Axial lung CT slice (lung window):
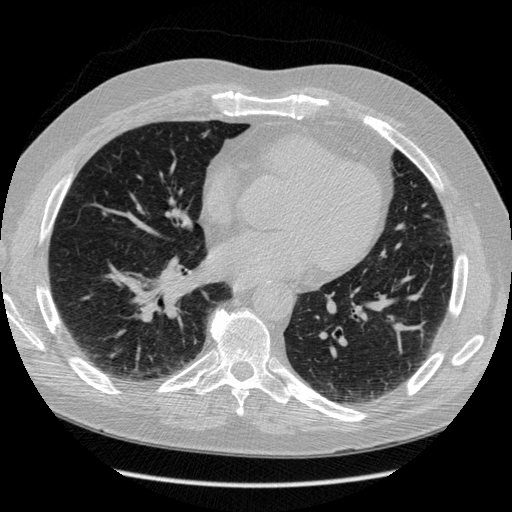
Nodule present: no